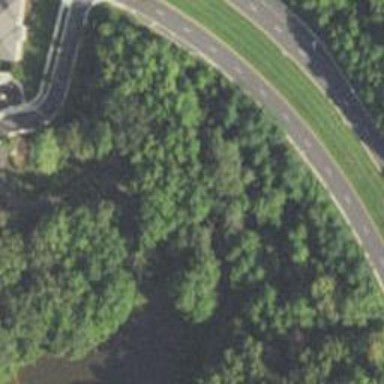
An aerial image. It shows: Path on bridge.